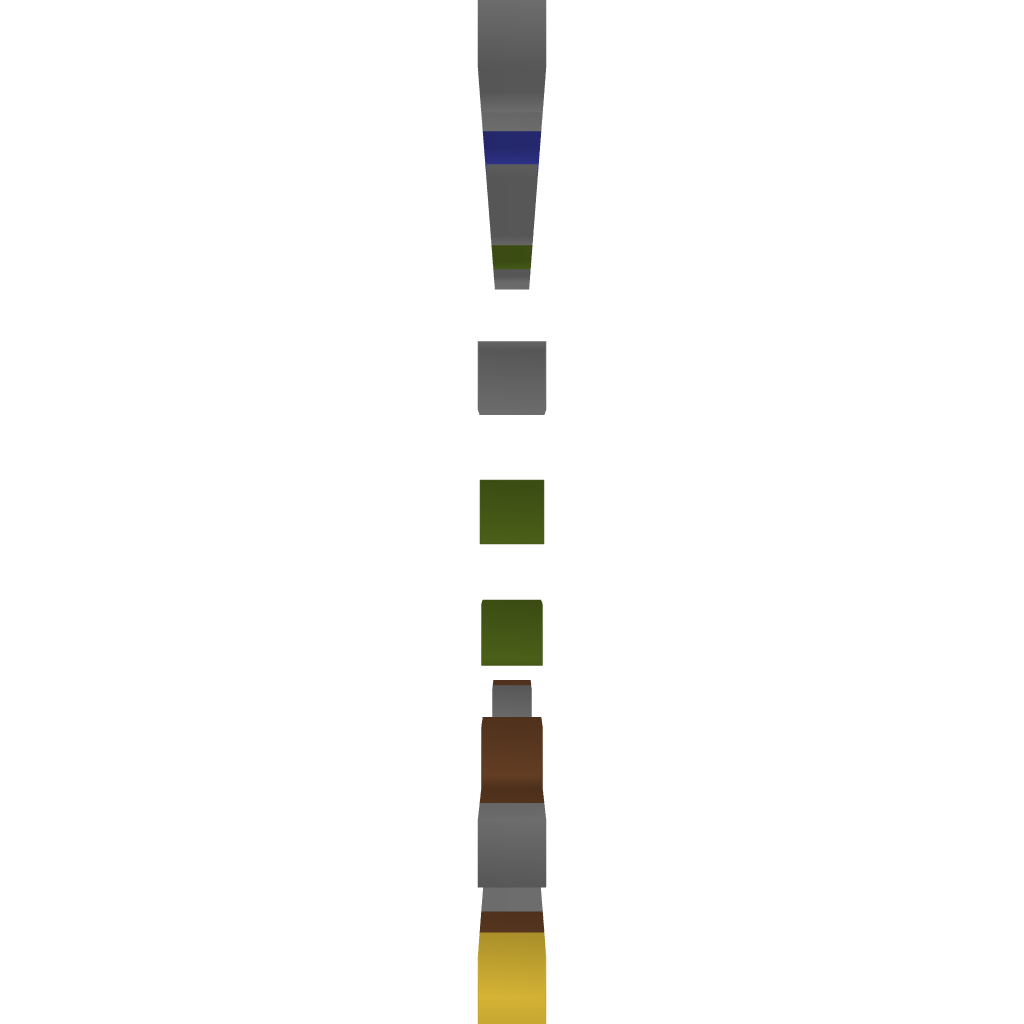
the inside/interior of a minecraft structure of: Sword pixel